Question: I want to achieve something like the next image at the bottom. Three sections which I can change touching in each option (Descripcion, Video and Afiche). I don't know which UI components should I use according to iOS patterns and components. My workaround to achieve it would be use three buttons and when the user touch any of them I should hide the current view and show other view. Should I do my workaround or do you have any other suggestion? I'm developing from iOS 7. Thanks.

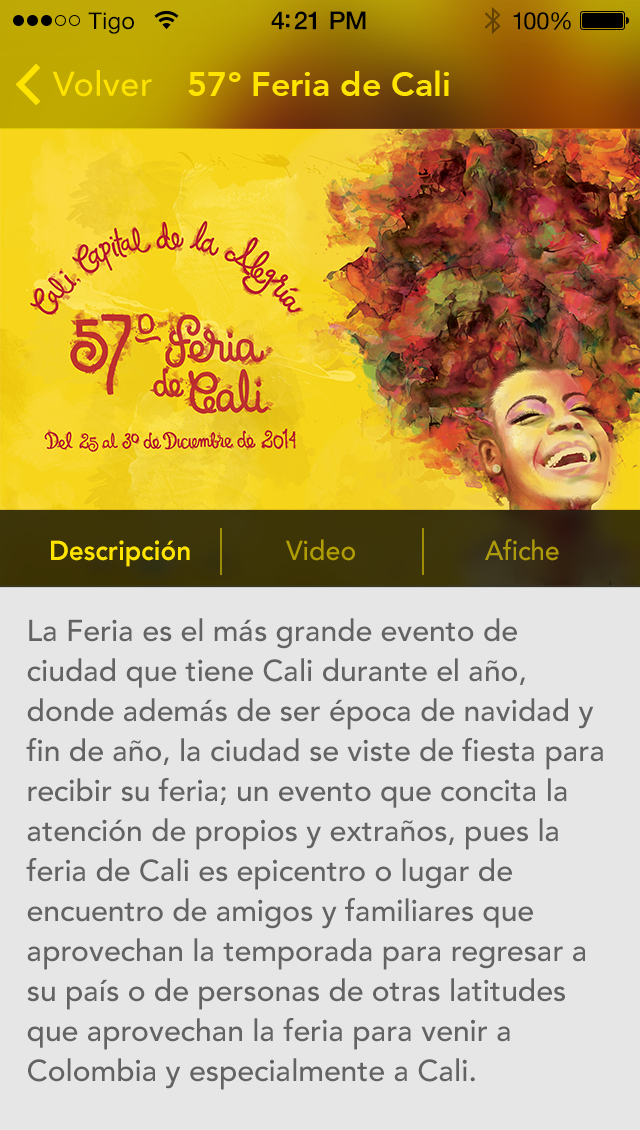
Answer: My solution was to use a UISegmentedControl to switch between views. I'm using a WebView and when user change between options I just change the WebView's content.
1. Assign selector to the UISegmentedControl [_segmentControl addTarget:self action:@selector(segmentedControlClicked:) forControlEvents:UIControlEventValueChanged];
2. Method to change between views -(IBAction)segmentedControlClicked:(id)sender { if([sender selectedSegmentIndex]== 0 ) { [_webViewContent loadHTMLString:desc baseURL:nil]; } else if ([sender selectedSegmentIndex] == 1) { [_webViewContent loadHTMLString:html baseURL:nil]; } else if([sender selectedSegmentIndex] == 2) { [_webViewContent loadHTMLString:desc baseURL:nil]; } }